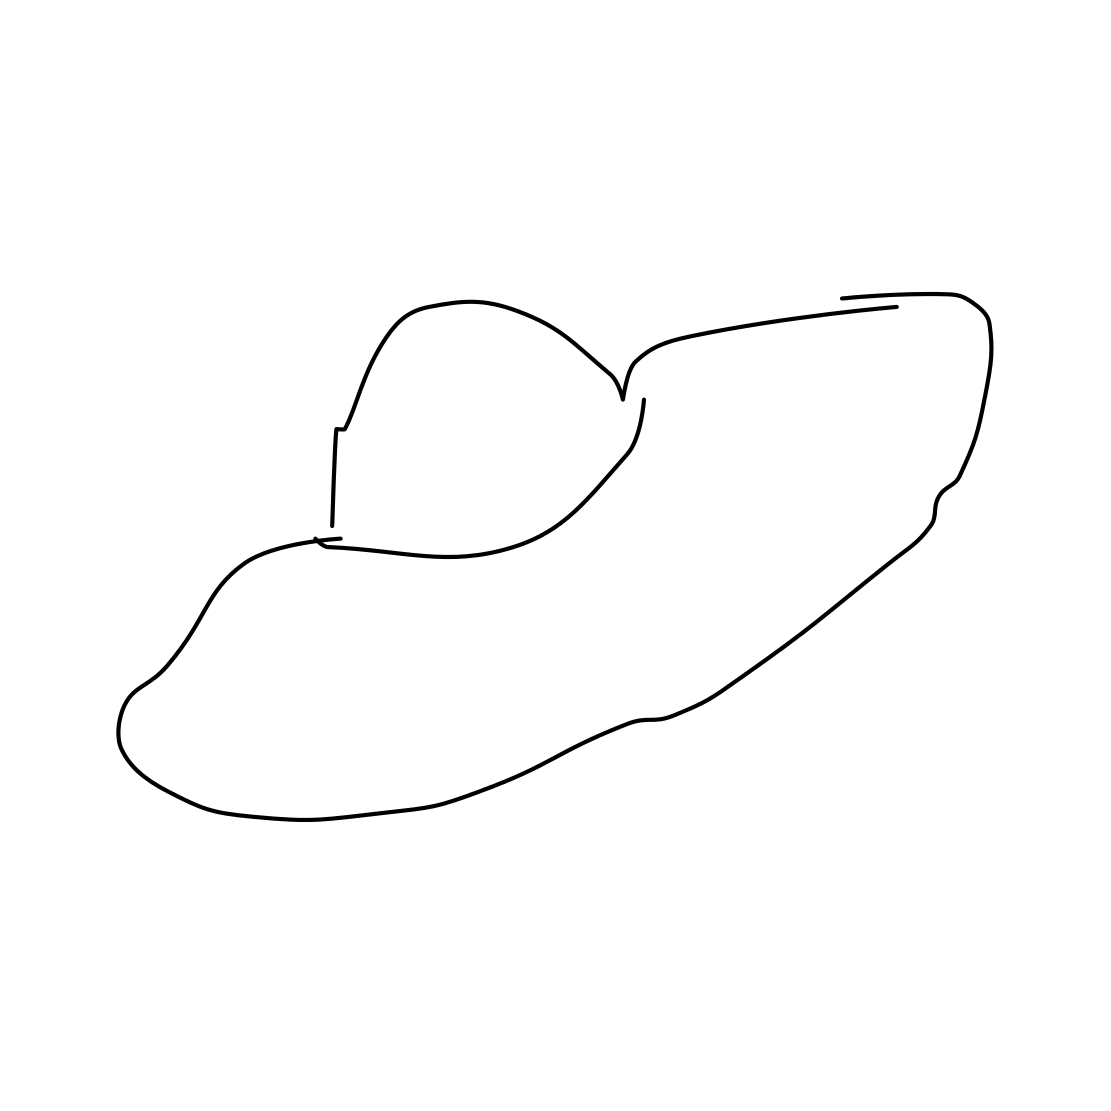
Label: flying saucer